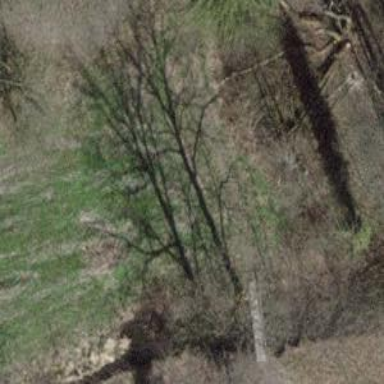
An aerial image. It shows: Bridge over unpaved path.